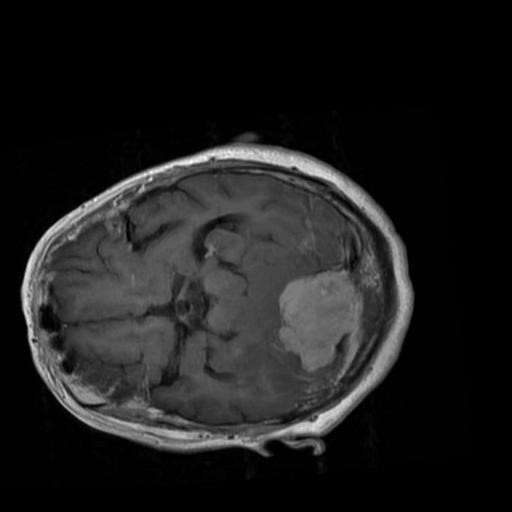
Label: brain_menin